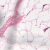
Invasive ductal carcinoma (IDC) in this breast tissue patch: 0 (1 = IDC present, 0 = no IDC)